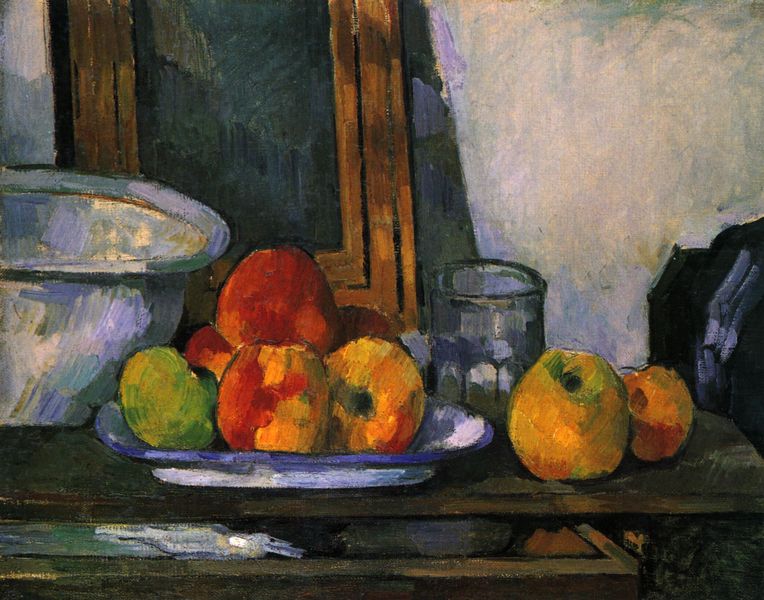
Titel: Stilleben mit offener Schublade
Künstler: Paul Cézanne
Institution: Privatsammlung
Schlagwörter: blau, gemälde, schatten, weiß, cezanne, gelb, grün, impressionismus, braun, fenster, frankreich, glas, hell, holz, kleider, licht, orange, schwarz, stuhl, tisch, obst, rot, tuch, expressionismus, malerei, trinken, wand, rahmen, schale, schüssel, stehen, teller, bild, spiegel, öl, sessel, umrandung, früchte, krug, stilleben, stillleben, hellblau, apfel, äpfel, farbig, schrank, liegen, lehne, farben, modern, linien, beleuchtung, rand, lehnen, tafel, impressionistisch, monet, jaune, vert, tusch, schublade, platte, tischkante, serviette, holztisch, nature morte, offen, expressionistisch, linie, paul, wasserglas, blanc, konturen, küche, eiß, weissw, paul cezanne, rouge, holt, assiette, porcelaine, kanten, bois, nature, bassine, peinture, vertiefung, ränder, lade, eau, bleu, miroir, verre, intérieur, solitude, couleur, huile, van gogh, schuch, fruit, tableau, picasso, pomme, peche, table, pot, changieren, bol, pastel, perspective, coupe, fauve, cuisine, stuhl tisch, fruits, bassin, blan, gauguin, pommes, été, pissaro, miroire, peches, spiegel blind, cadre, ouvert, commode, grüpn, tiroir, matière, schubkasten, rote äpfel, grüner apfel, sch+ssel, cuvette, bocal, saladier, tiroit, table tiroir, tiroir ouvert, soutine, rstab, äöpfel, schjublade, cezynne